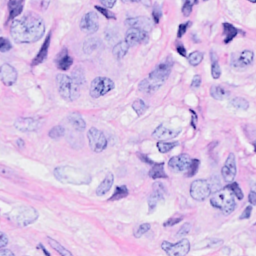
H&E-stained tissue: Breast